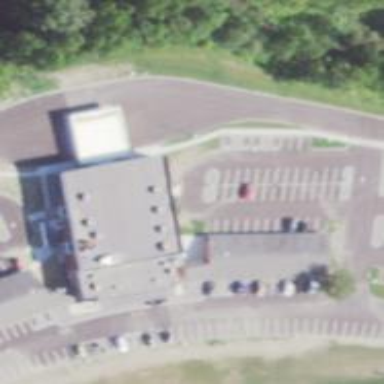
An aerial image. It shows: Event venue building.